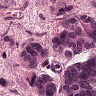
Metastatic tissue present: yes